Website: ulta-beauty
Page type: cart
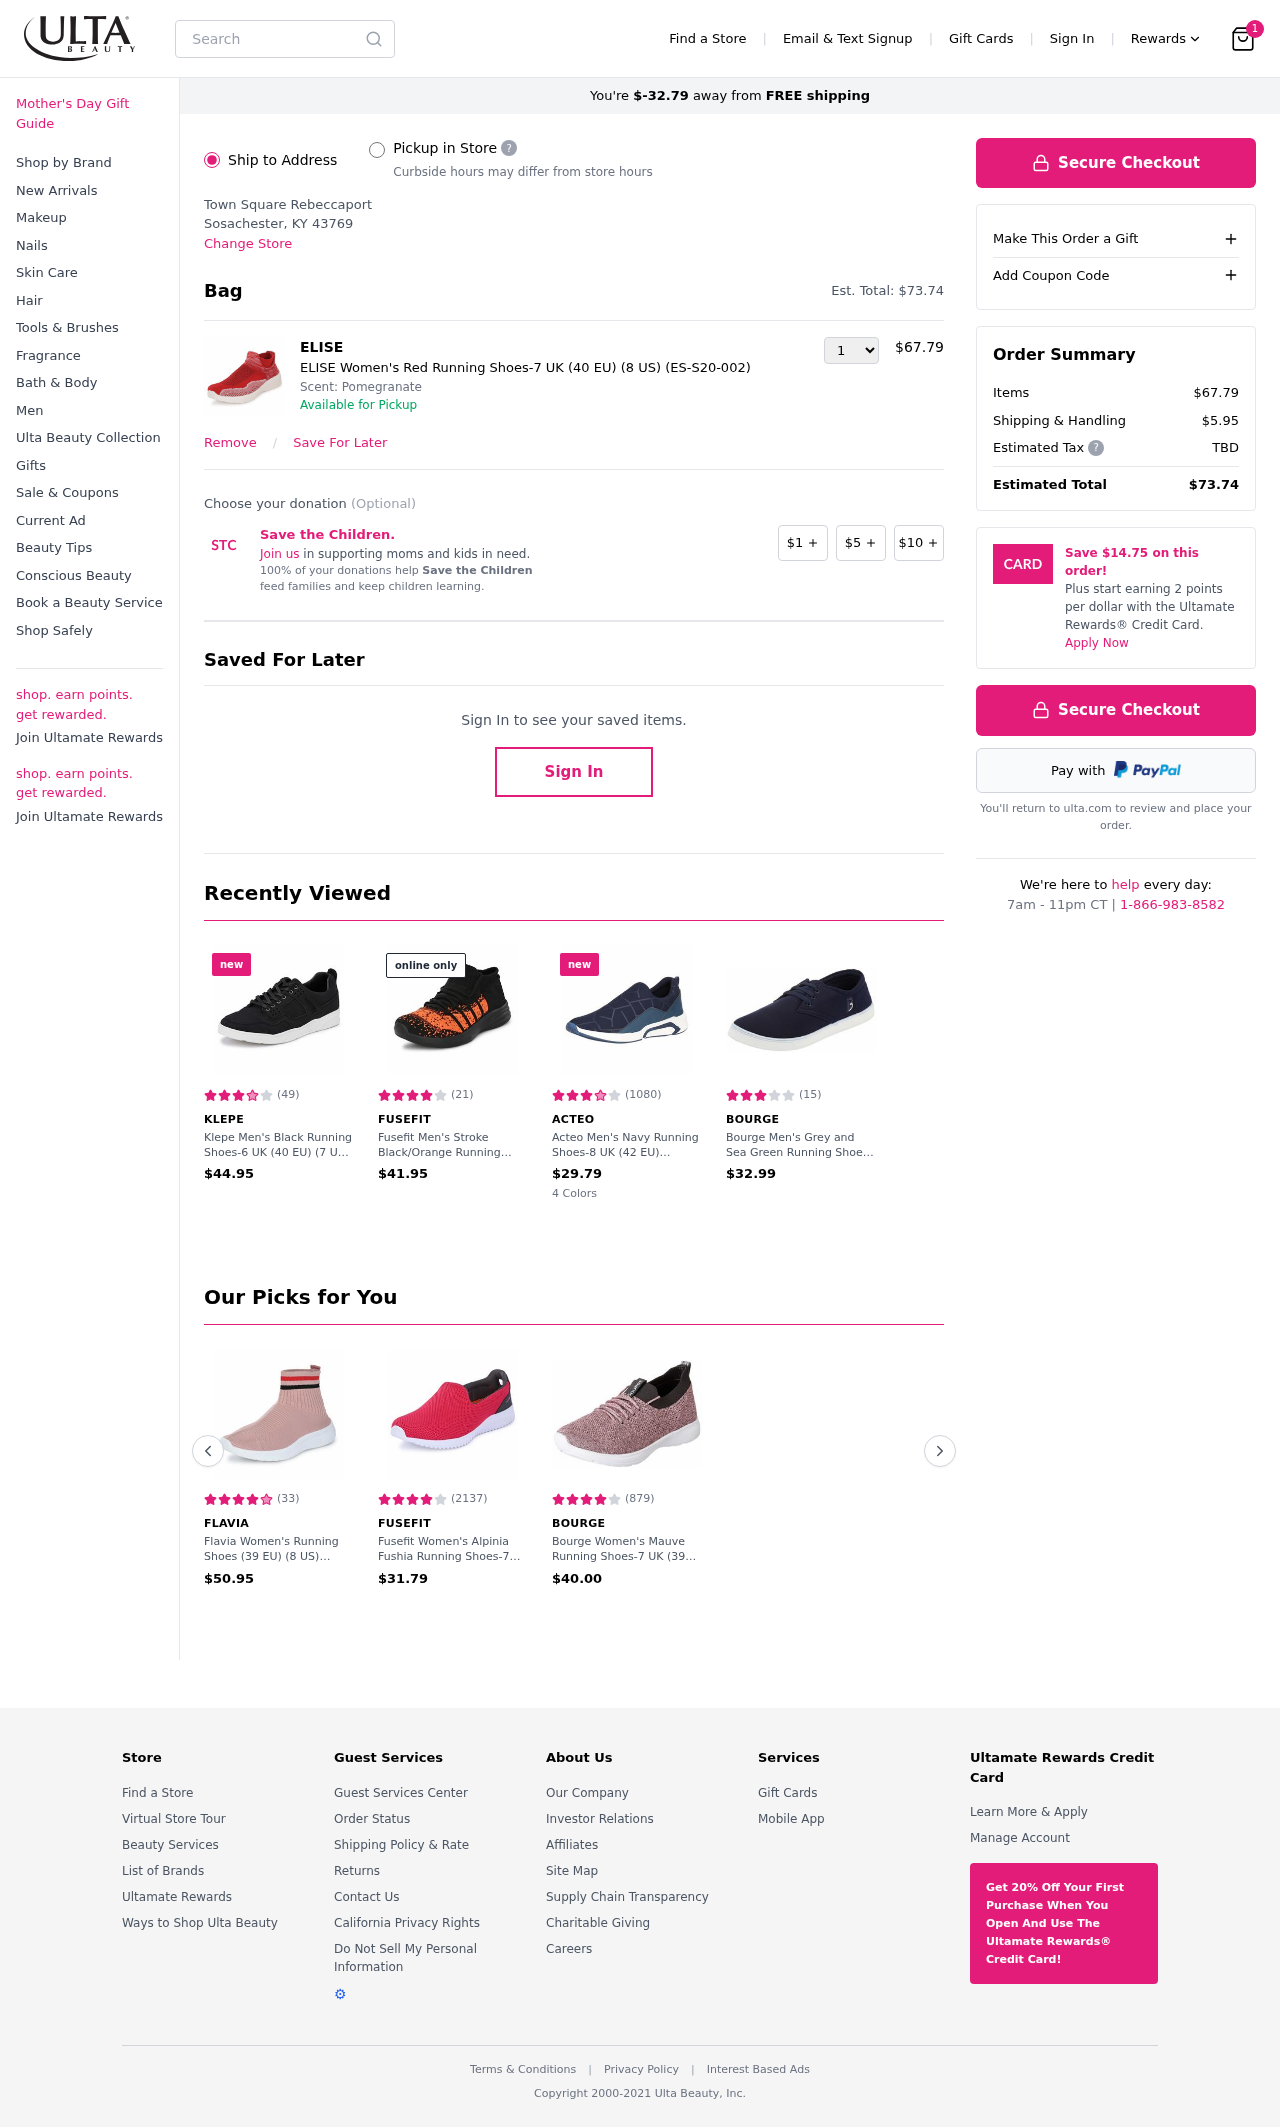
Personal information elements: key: PII_LOCATION1_CITY_STATE_ZIP
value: Sosachester, KY 43769
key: PII_LOCATION1_NAME
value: Town Square Rebeccaport
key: PII_CITY
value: Rebeccaport
Product elements: key: PRODUCT1_BRAND
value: ELISE
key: PRODUCT1_NAME
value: ELISE Women's Red Running Shoes-7 UK (40 EU) (8 US) (ES-S20-002)
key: PRODUCT1_PRICE
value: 67.79
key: PRODUCT1_QUANTITY
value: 1
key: PRODUCT2_BRAND
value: Klepe
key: PRODUCT2_NAME
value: Klepe Men's Black Running Shoes-6 UK (40 EU) (7 US) (KP891/BLK)
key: PRODUCT2_NUM_RATINGS
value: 49
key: PRODUCT2_PRICE
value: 44.95
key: PRODUCT2_RATING
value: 3.5
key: PRODUCT3_BRAND
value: Fusefit
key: PRODUCT3_NAME
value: Fusefit Men's Stroke Black/Orange Running Shoes-6 UK (40 EU) (7 US) (FFR-425)
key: PRODUCT3_NUM_RATINGS
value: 21
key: PRODUCT3_PRICE
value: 41.95
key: PRODUCT3_RATING
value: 4.3
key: PRODUCT4_BRAND
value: Acteo
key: PRODUCT4_NAME
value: Acteo Men's Navy Running Shoes-8 UK (42 EU) (AC1029-Navy)
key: PRODUCT4_NUM_RATINGS
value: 1080
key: PRODUCT4_PRICE
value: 29.79
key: PRODUCT4_RATING
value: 3.9
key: PRODUCT5_BRAND
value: Bourge
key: PRODUCT5_NAME
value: Bourge Men's Grey and Sea Green Running Shoes-10 UK (44 EU) (11 US) (Reef-09)
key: PRODUCT5_NUM_RATINGS
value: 15
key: PRODUCT5_PRICE
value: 32.99
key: PRODUCT5_RATING
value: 3.3
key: PRODUCT6_BRAND
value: Flavia
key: PRODUCT6_NAME
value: Flavia Women's Running Shoes (39 EU) (8 US) (F/HD02041/PNK_Pink_7 UK)
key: PRODUCT6_NUM_RATINGS
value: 33
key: PRODUCT6_PRICE
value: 50.95
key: PRODUCT6_RATING
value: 4.5
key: PRODUCT7_BRAND
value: Fusefit
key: PRODUCT7_NAME
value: Fusefit Women's Alpinia Fushia Running Shoes-7 UK (40 EU) (8 US) (FFR-453)
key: PRODUCT7_NUM_RATINGS
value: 2137
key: PRODUCT7_PRICE
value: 31.79
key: PRODUCT7_RATING
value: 4.2
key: PRODUCT8_BRAND
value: Bourge
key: PRODUCT8_NAME
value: Bourge Women's Mauve Running Shoes-7 UK (39 EU) (8 US) (Micam-118)
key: PRODUCT8_NUM_RATINGS
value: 879
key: PRODUCT8_PRICE
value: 40
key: PRODUCT8_RATING
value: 4.3
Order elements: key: ORDER_NUM_ITEMS
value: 1
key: ORDER_FREE_SHIPPING_REMAINING
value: $-32.79
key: ORDER_TOTAL
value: $73.74
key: ORDER_TOTAL
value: Est. Total: $73.74
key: ORDER_SUBTOTAL
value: $67.79
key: ORDER_SHIPPING_COST
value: $5.95
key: ORDER_TAX
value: TBD
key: ORDER_CARD_SAVINGS
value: $14.75
Search elements: key: HEADER_SEARCH
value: Search